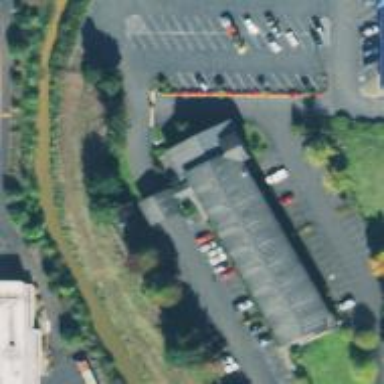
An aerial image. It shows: Building that is motel.